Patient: sex M, age 44
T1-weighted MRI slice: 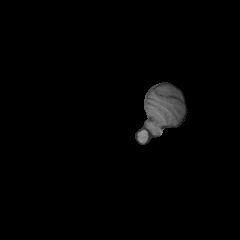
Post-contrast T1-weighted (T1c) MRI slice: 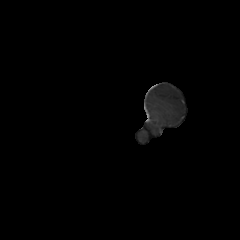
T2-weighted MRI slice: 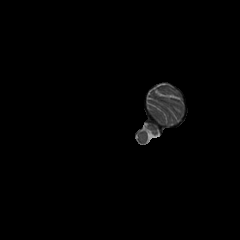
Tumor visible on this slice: no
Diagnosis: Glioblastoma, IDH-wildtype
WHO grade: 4